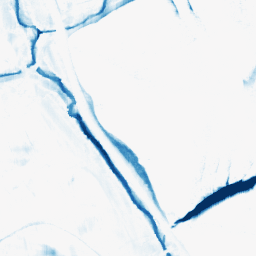
Category: morphological
Decomposition family: morphological_rect
Decomposition parameters: operation: closing
width: 10
height: 20
Upsampling method: lanczos
Upsampling parameters: scale: 4
Upsampling scale: 4